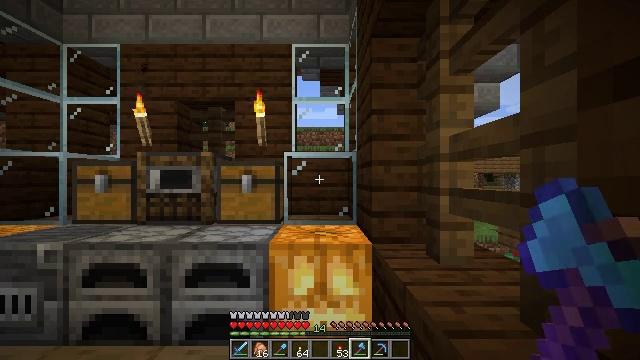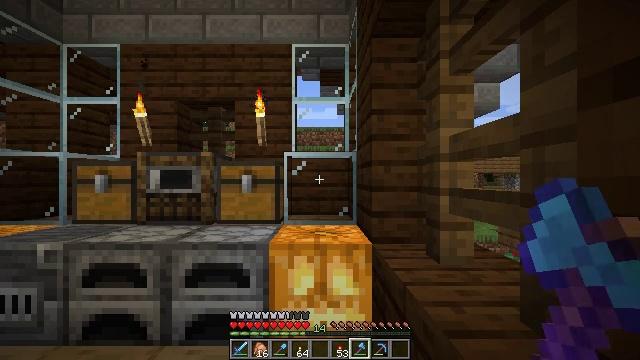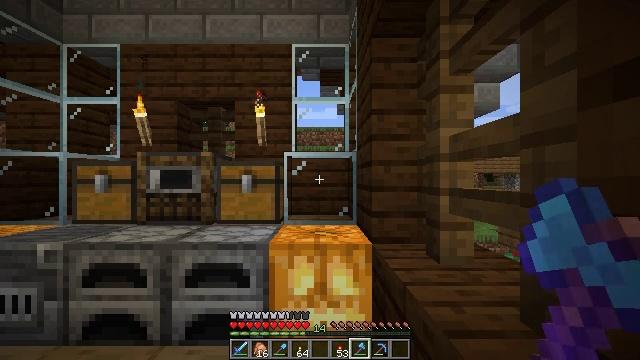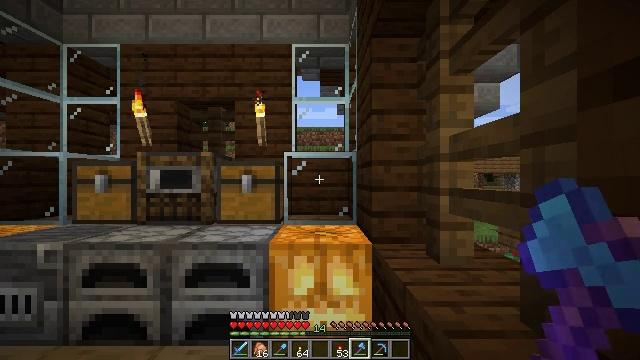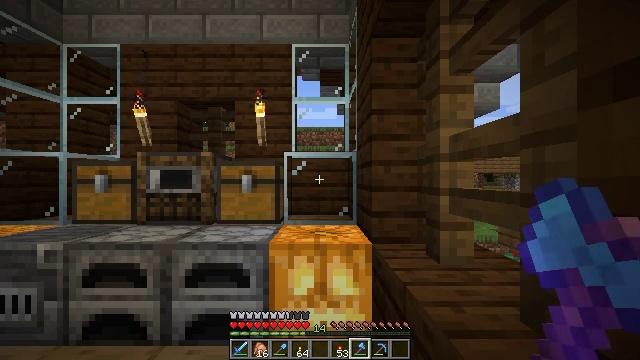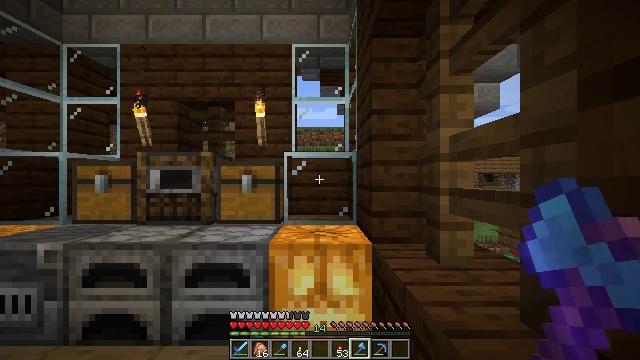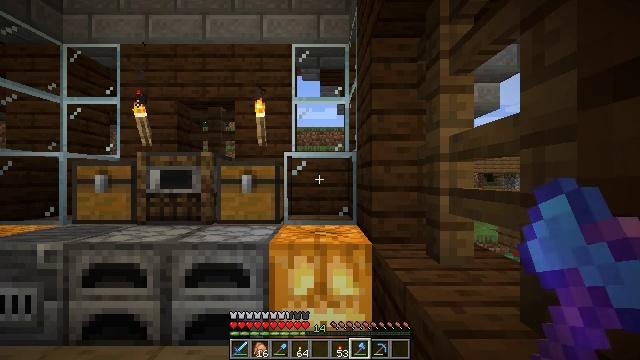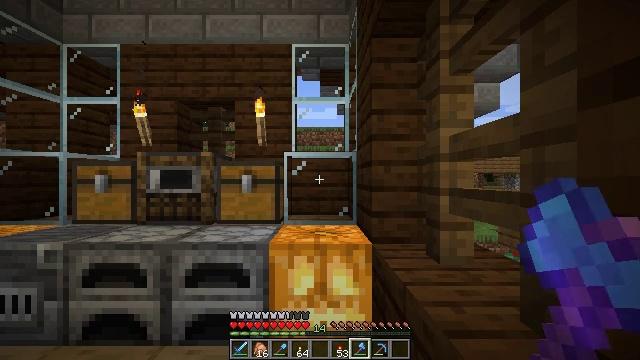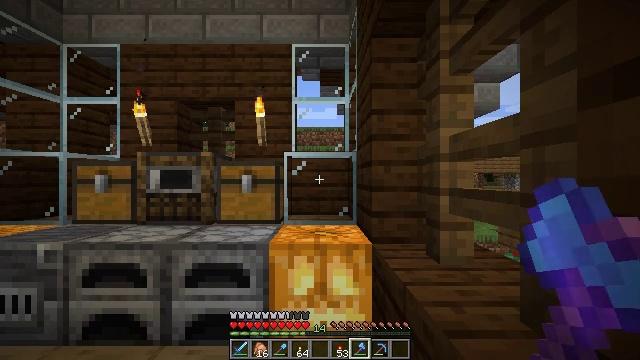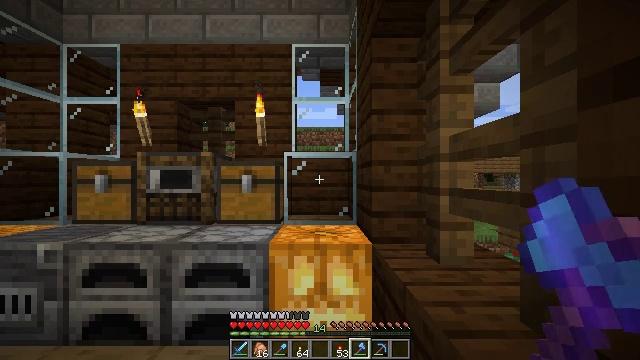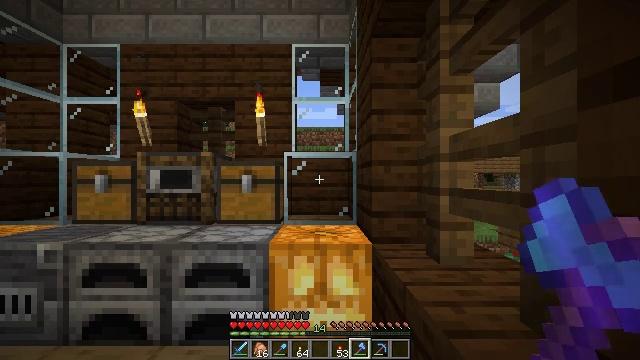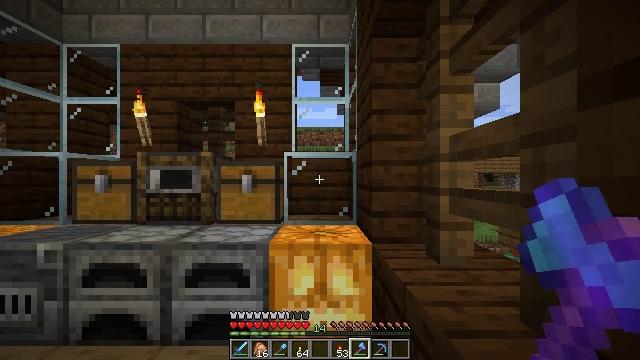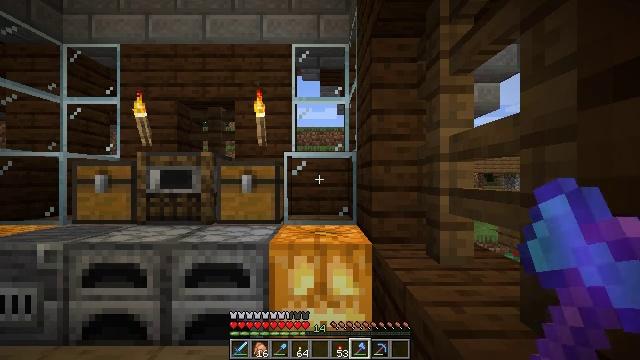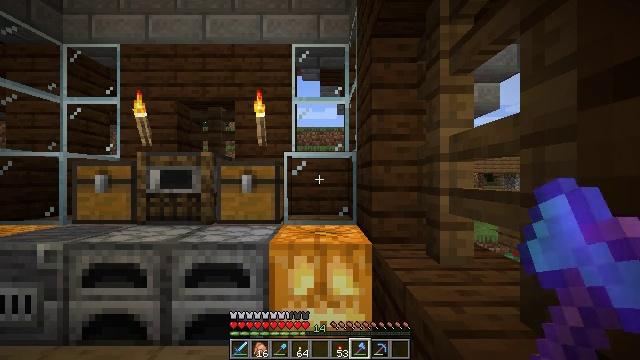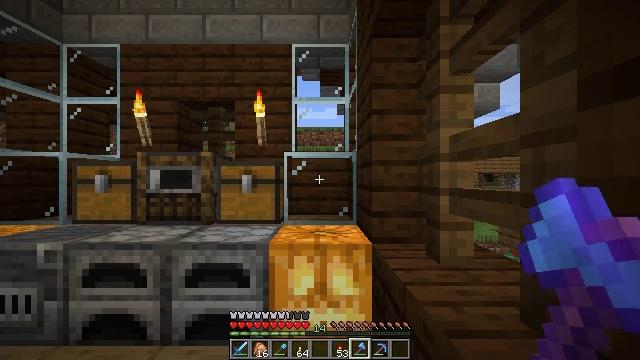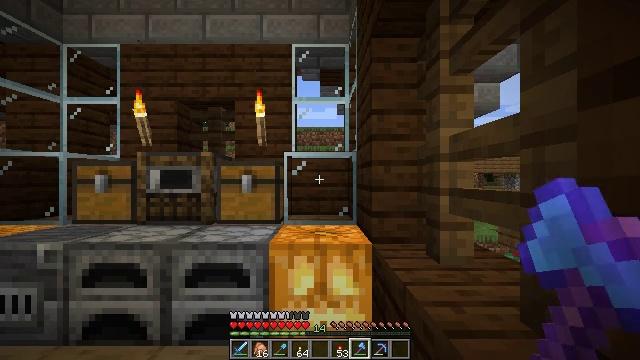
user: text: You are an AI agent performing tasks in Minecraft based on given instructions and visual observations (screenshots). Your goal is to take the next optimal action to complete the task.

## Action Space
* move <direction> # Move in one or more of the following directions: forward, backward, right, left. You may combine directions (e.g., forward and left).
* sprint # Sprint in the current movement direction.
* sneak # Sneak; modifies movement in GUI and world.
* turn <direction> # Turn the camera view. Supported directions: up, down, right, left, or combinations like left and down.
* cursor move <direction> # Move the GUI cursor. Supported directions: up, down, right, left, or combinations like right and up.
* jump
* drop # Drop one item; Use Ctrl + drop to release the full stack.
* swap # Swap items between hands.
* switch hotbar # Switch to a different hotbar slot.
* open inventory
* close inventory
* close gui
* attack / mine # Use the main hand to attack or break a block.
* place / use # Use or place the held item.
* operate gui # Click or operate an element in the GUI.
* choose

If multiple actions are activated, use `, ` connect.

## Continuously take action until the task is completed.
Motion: motion action
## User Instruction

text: Craft a brown bed with wool and dye.
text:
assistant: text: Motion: no_op
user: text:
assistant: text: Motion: no_op
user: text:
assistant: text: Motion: no_op
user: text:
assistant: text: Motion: no_op
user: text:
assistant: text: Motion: no_op
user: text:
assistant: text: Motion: no_op
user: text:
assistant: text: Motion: no_op
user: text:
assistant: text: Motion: no_op
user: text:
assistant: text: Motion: no_op
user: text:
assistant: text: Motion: no_op
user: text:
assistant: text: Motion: no_op
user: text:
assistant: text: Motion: no_op
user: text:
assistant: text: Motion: no_op
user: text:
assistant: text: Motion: no_op
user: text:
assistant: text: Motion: no_op
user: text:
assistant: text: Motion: no_op
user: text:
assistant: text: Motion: no_op
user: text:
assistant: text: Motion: no_op
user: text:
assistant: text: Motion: no_op
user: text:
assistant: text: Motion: no_op
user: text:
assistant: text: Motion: no_op
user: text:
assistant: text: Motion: no_op
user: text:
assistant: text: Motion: no_op
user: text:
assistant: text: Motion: no_op
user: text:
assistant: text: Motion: no_op
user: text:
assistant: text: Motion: no_op
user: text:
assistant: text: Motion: no_op
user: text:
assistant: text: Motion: no_op
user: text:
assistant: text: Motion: no_op
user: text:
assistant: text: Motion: no_op